Question: I want to achieve something like this in Icefaces. HTML has a legend tag which helps. Is there any way to use that tag in IceFaces ? If not, how can we do this in IceFaces ?

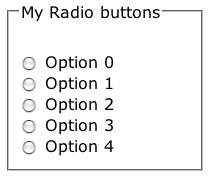
Answer: The fieldset element just represents a set of form controls, you can do this:
'''
<fieldset>
<legend>Display:</legend>
<h:selectOneRadio value="#{saveDVDBean.title}">
<f:selectItem itemValue="gf1" itemLabel="GodFather I" />
<f:selectItem itemValue="gf2" itemLabel="GodFather II" />
<f:selectItem itemValue="gf3" itemLabel="GodFather III" />
</h:selectOneRadio>
</fieldset>
'''